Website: walmart
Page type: account-selection
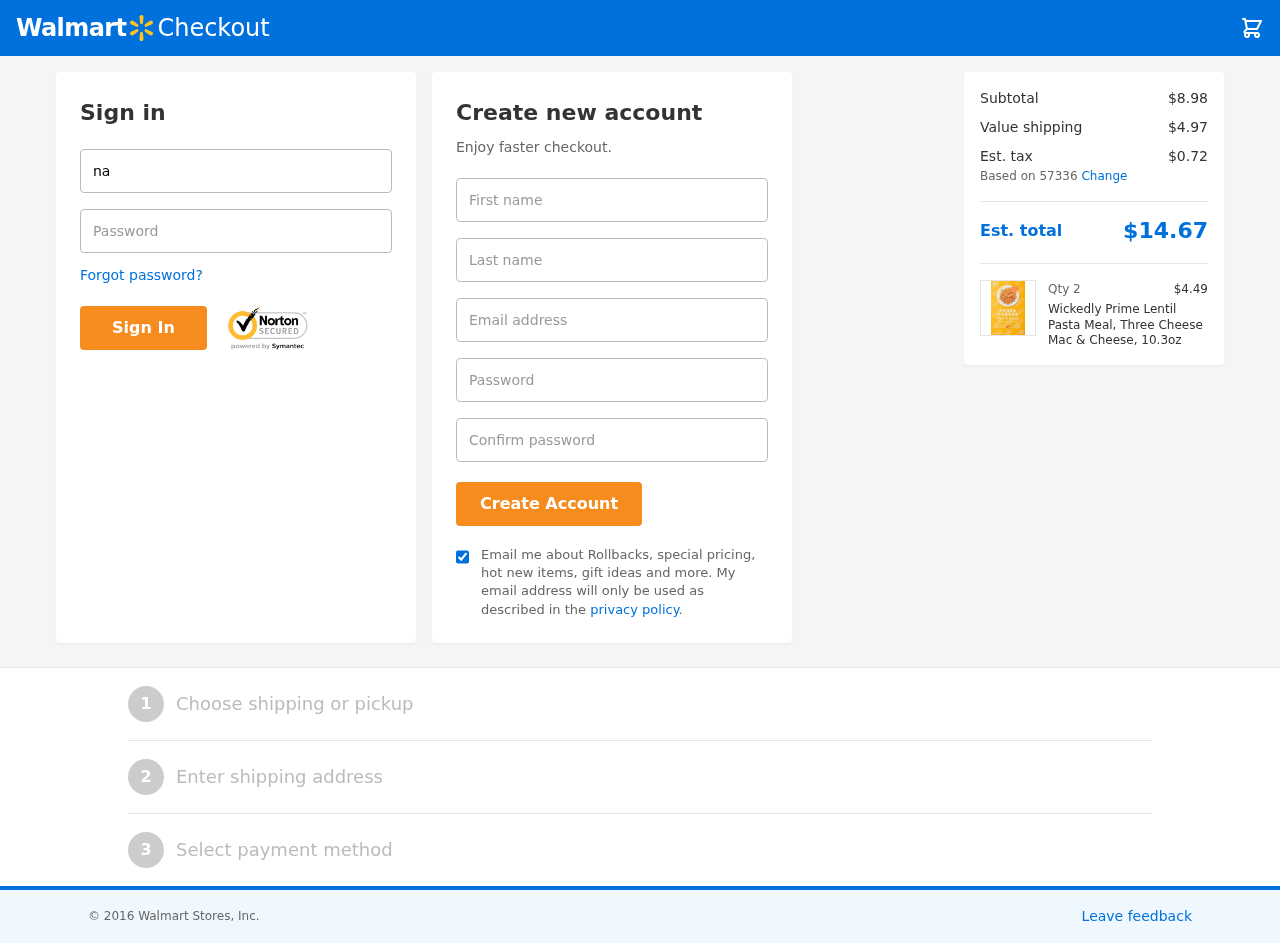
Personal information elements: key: PII_EMAIL
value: nancy_ferguson@gmail.com
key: PII_FIRSTNAME
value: Nancy
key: PII_LASTNAME
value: Ferguson
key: PII_LOGIN_USERNAME
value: nancy7301
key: PII_POSTCODE
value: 57336
Product elements: key: PRODUCT1_NAME
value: Wickedly Prime Lentil Pasta Meal, Three Cheese Mac & Cheese, 10.3oz
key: PRODUCT1_PRICE
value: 4.49
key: PRODUCT1_QUANTITY
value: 2
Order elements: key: ORDER_SUBTOTAL
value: $8.98
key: ORDER_SHIPPING_COST
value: $4.97
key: ORDER_TAX
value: $0.72
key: ORDER_TOTAL
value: $14.67